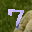
Label: 7